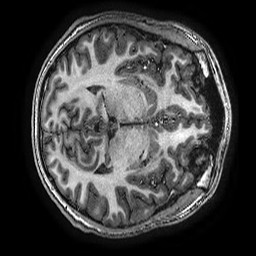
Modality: T1w
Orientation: axial
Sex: male
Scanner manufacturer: ge
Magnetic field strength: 3 T
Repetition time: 0.007644 s
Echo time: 0.003468 s